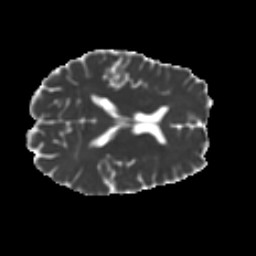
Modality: MD
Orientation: axial
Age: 26
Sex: male
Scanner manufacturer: ge
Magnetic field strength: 3 T
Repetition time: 7.8 s
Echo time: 0.061 s